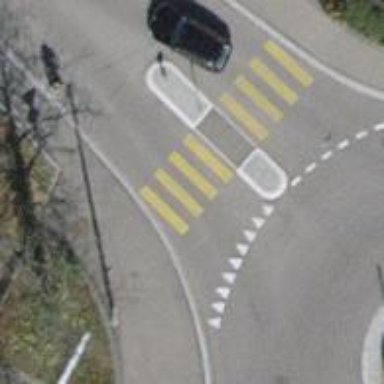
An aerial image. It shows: Kerb barrier.